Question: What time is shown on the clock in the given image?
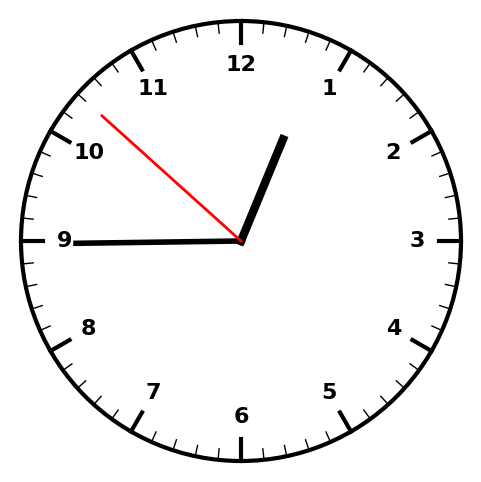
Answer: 12:44:52